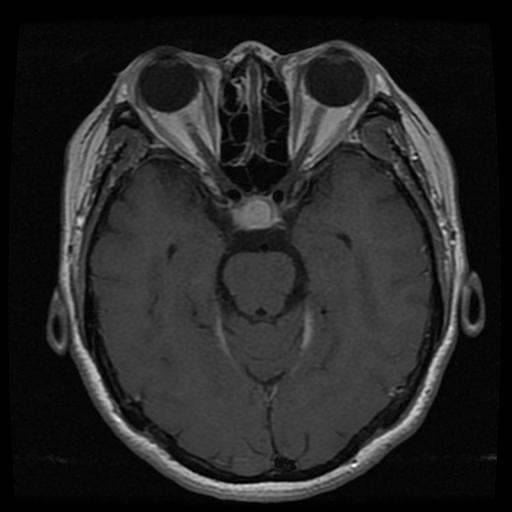
Label: pituitary